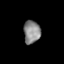
Tissue: lung
Cell type: Endothelial cells
Senescence score: 0.6663
Nuclear area (px): 377
Mean DAPI intensity: 136.072